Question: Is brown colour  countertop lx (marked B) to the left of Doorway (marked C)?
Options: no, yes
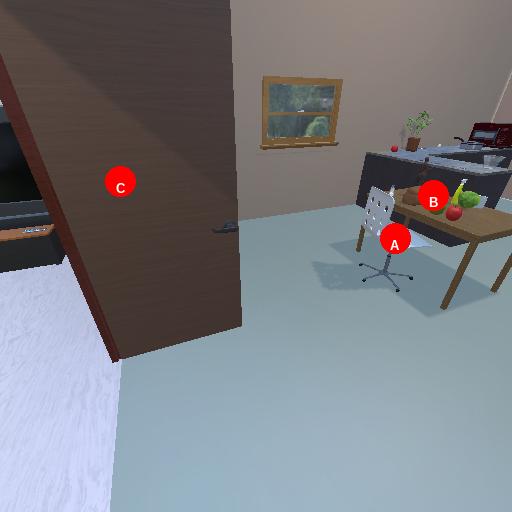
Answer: no